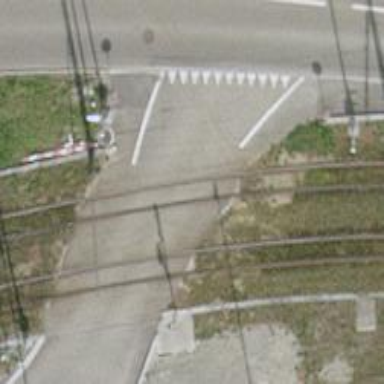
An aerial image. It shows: Level crossing on the railway with lights.